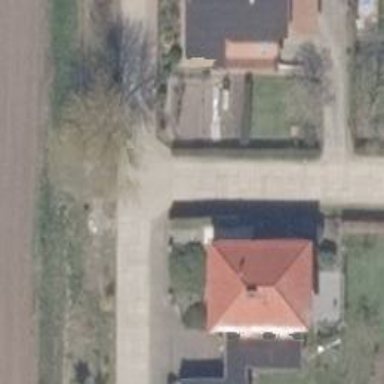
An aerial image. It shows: Residential road with concrete surface and no sidewalk.